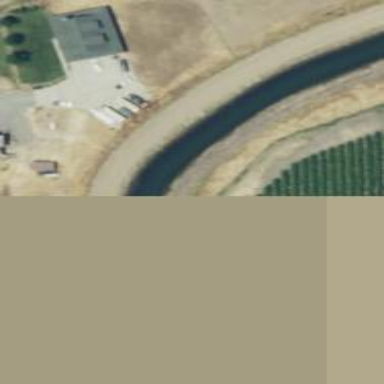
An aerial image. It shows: Canal.